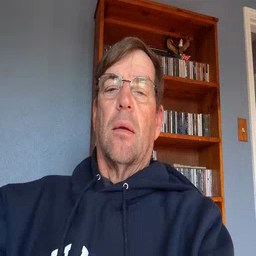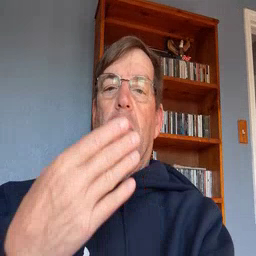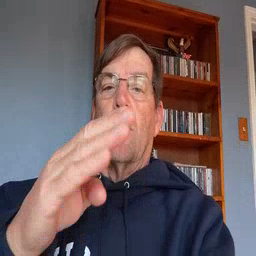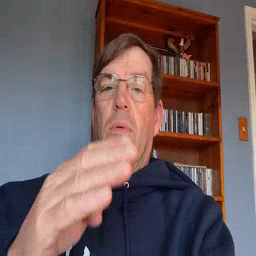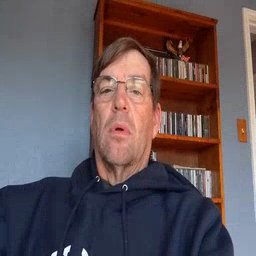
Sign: blue